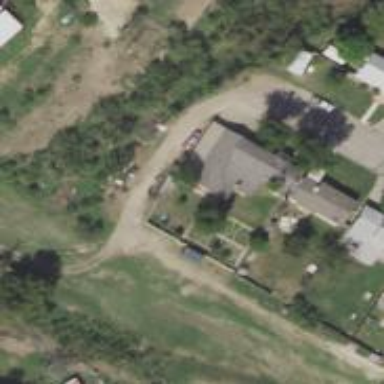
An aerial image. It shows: Alley classified as service road.